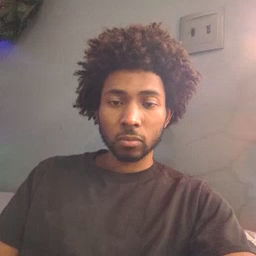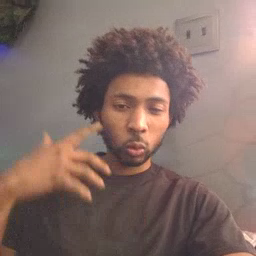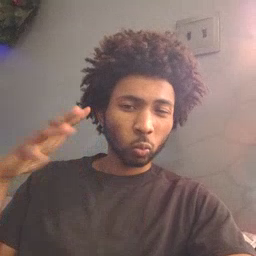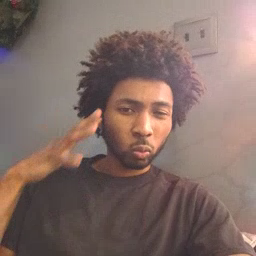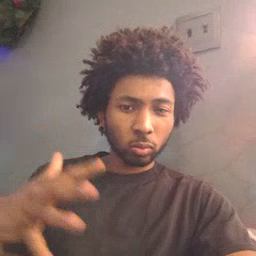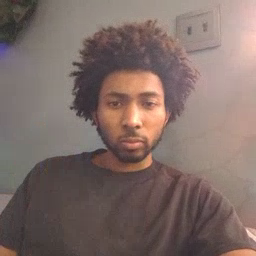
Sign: loud